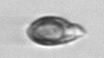
Label: Katodinium_or_Torodinium